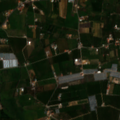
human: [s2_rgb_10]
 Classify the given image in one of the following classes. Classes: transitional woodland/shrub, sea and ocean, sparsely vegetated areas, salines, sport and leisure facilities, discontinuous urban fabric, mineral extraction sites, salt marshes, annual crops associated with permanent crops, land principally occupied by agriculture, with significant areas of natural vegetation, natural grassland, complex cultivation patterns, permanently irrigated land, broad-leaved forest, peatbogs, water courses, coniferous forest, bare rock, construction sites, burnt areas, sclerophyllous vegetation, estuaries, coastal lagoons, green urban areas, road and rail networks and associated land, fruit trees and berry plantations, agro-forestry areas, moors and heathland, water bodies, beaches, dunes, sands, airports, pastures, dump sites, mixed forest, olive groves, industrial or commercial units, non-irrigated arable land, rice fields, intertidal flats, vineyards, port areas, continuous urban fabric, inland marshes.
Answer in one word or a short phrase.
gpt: fruit trees and berry plantations, complex cultivation patterns